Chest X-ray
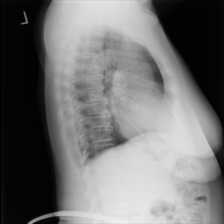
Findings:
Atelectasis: negative
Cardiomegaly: negative
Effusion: negative
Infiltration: negative
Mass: negative
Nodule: negative
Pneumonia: negative
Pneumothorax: negative
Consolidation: negative
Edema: negative
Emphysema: negative
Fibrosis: negative
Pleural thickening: negative
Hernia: negative